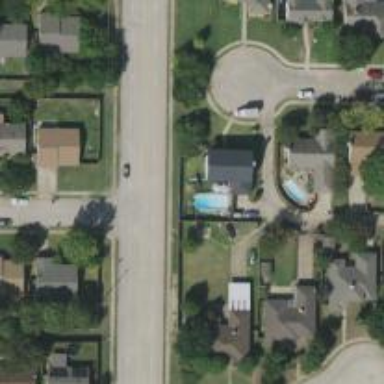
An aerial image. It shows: Tertiary road with separate sidewalk.